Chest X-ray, PA view. Patient: 37 years old, sex M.
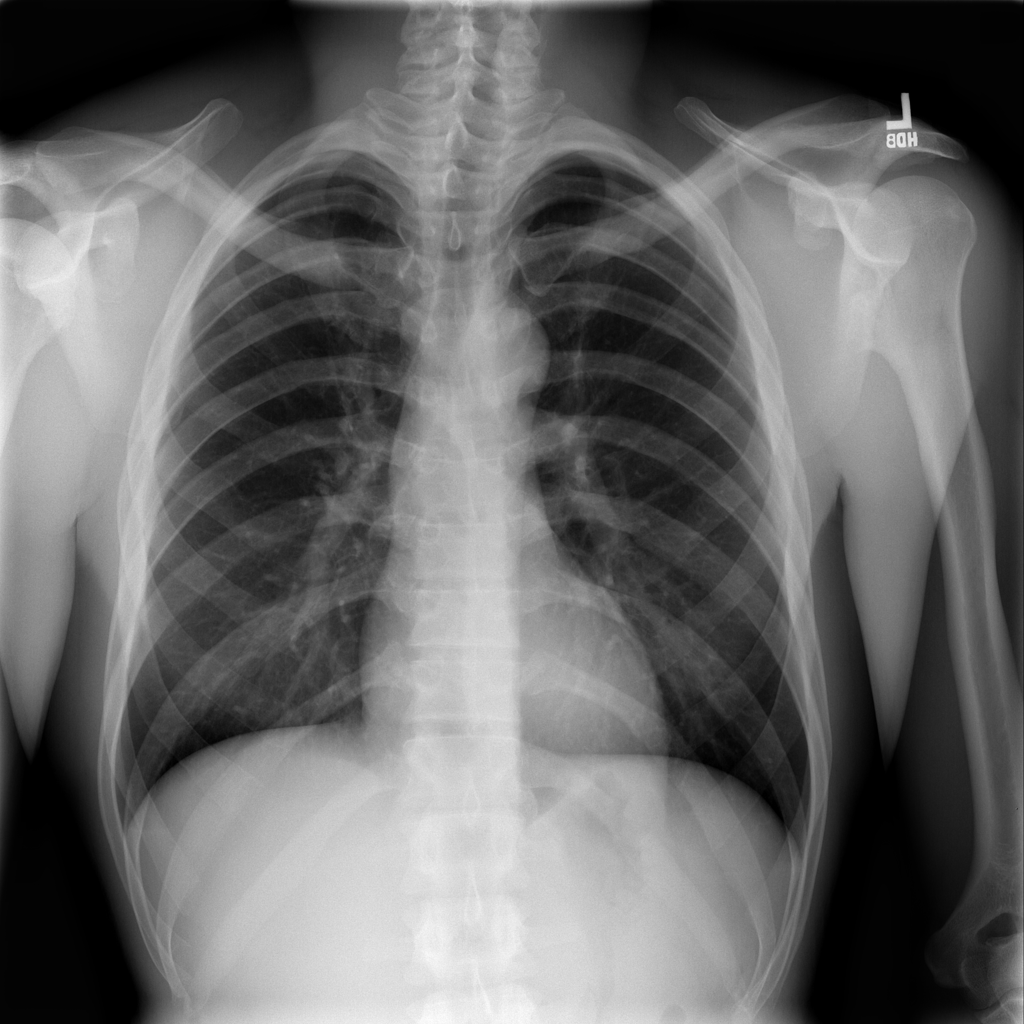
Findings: No Finding